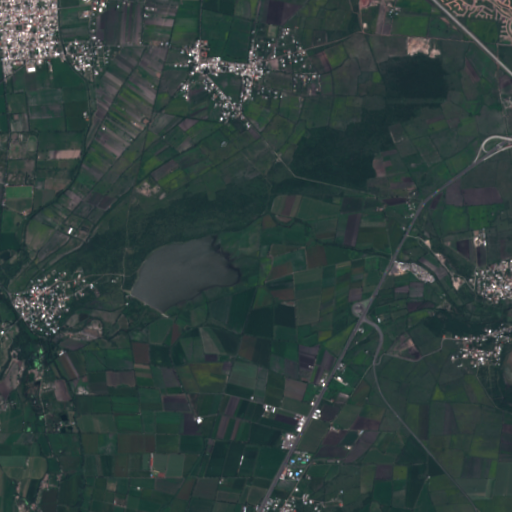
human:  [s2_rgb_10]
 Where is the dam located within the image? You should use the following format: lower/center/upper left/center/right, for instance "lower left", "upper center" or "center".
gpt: The dam is located in the center left of the image.
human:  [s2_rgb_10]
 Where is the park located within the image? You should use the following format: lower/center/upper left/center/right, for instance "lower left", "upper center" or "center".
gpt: The park is located in the upper left of the image.
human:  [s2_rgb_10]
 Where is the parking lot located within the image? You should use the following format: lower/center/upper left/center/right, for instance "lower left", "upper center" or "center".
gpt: The parking lot is located in the lower center of the image.
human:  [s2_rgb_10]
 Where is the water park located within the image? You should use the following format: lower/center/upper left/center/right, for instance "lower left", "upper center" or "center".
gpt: The water park is located in the lower center of the image.
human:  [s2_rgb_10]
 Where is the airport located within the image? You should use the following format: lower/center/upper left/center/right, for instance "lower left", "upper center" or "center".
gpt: There is no airport in the image.